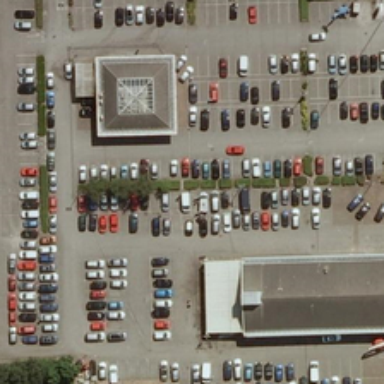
The resident areas besides the dark green trees parking .